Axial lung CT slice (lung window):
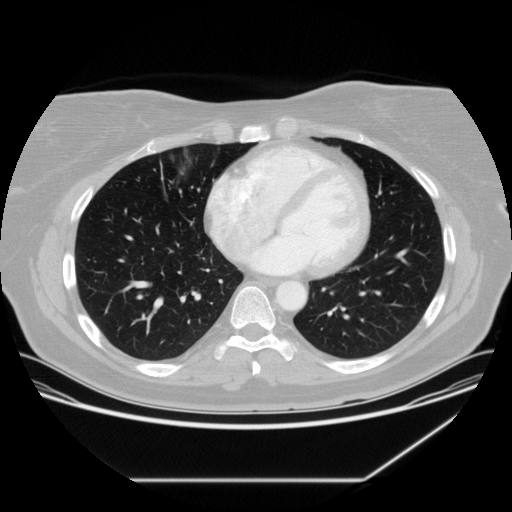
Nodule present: no